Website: lowes
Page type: address-validator
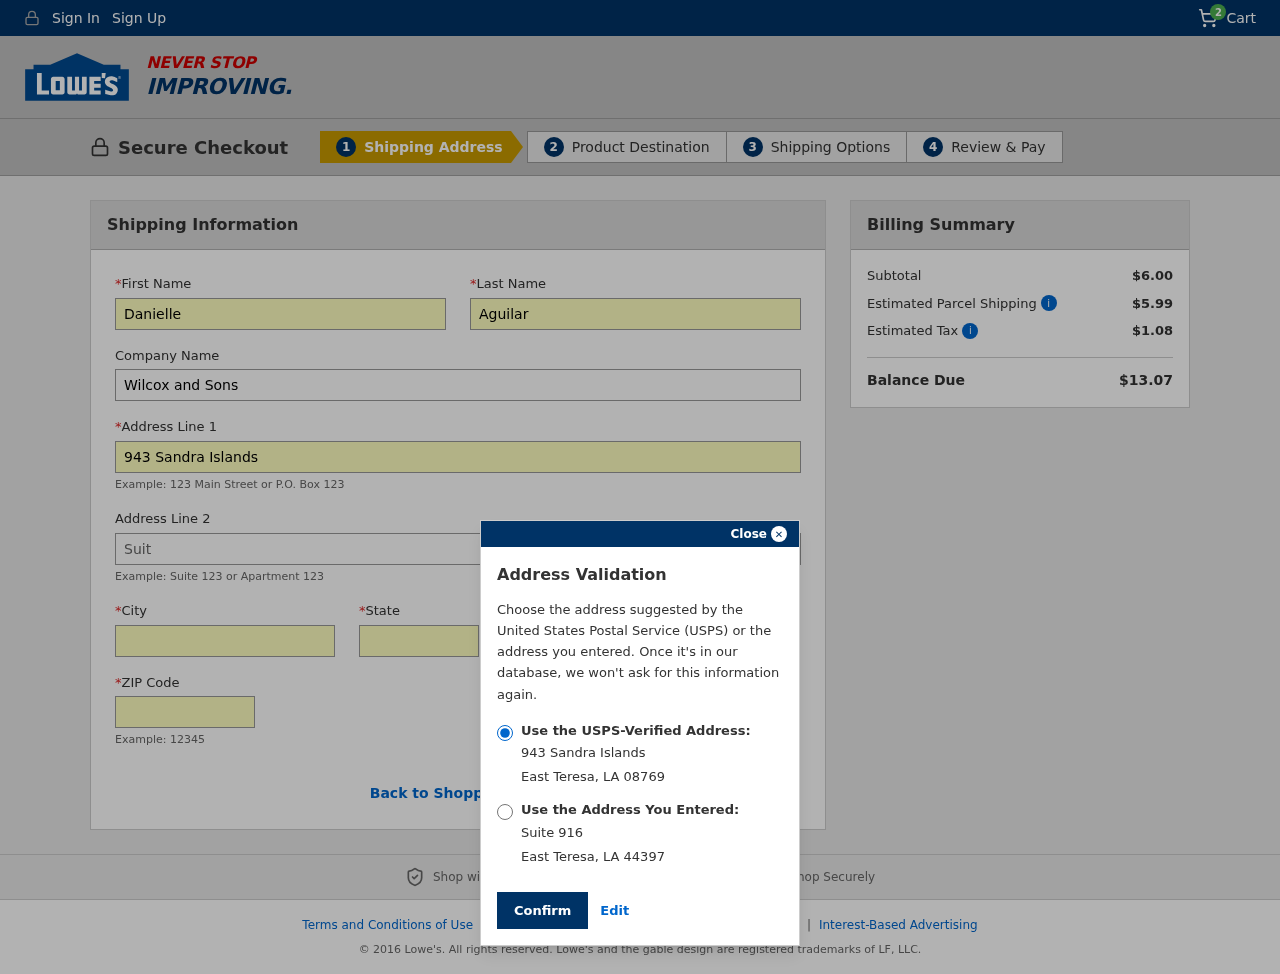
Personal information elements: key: PII_CITY
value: East Teresa
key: PII_COMPANY
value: Wilcox and Sons
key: PII_FIRSTNAME
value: Danielle
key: PII_LASTNAME
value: Aguilar
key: PII_POSTCODE
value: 08769
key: PII_POSTCODE2
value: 44397
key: PII_STATE
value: Louisiana
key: PII_STATE_ABBR
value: LA
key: PII_STREET
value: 943 Sandra Islands
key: PII_STREET2
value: Suite 916
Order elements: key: ORDER_NUM_ITEMS
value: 2
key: ORDER_SUBTOTAL
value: $6.00
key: ORDER_SHIPPING_COST
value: $5.99
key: ORDER_TAX
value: $1.08
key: ORDER_TOTAL
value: $13.07